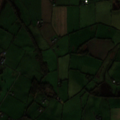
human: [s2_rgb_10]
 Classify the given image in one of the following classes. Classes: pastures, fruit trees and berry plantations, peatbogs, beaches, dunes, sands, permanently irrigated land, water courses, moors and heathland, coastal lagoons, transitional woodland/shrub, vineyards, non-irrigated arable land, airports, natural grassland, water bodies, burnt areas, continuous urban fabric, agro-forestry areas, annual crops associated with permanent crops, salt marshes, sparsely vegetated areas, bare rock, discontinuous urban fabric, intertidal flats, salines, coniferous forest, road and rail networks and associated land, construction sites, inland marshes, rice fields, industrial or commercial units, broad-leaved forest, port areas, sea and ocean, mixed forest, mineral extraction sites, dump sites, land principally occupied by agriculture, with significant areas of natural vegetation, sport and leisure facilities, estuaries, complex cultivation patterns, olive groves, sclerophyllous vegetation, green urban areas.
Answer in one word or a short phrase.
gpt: pastures